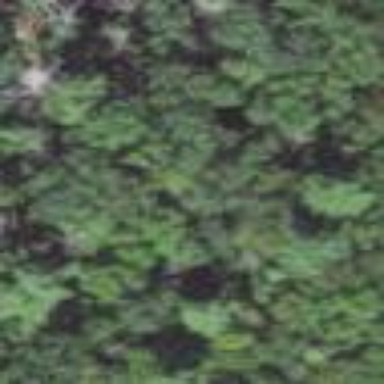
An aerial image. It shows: Broadleaved woodland area.